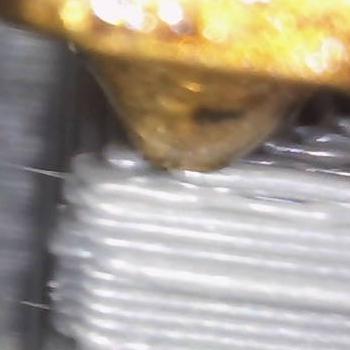
Flow rate: 100%